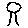
Label: tree